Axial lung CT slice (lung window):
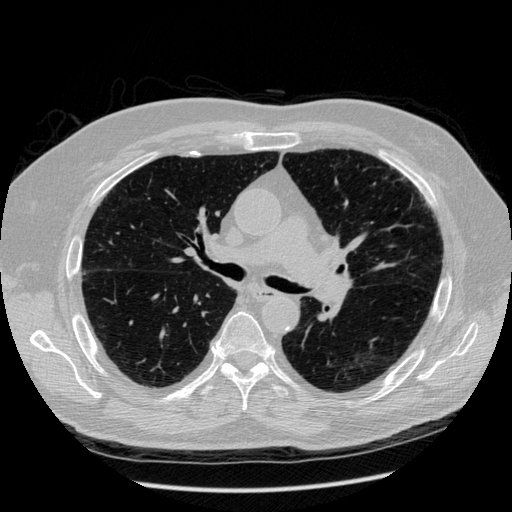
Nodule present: no